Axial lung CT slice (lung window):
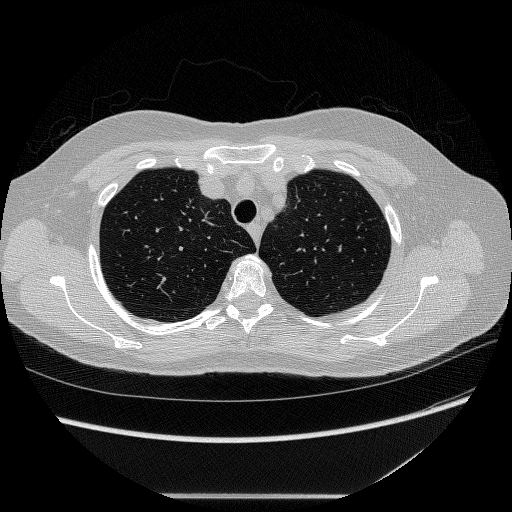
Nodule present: no